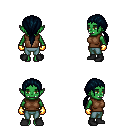
a pixel art fantasy rpg character, female body template, orc, green skin, brown sleeveless shirt, teal pants, raven ponytail hairstyle, gold gloves, black shoes, four views (front, back, left, right), 2x2 character sprite sheet, small pixel art, hard edges, no anti-aliasing